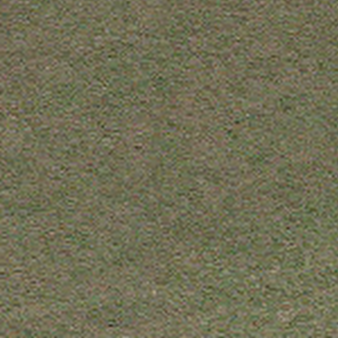
Label: other